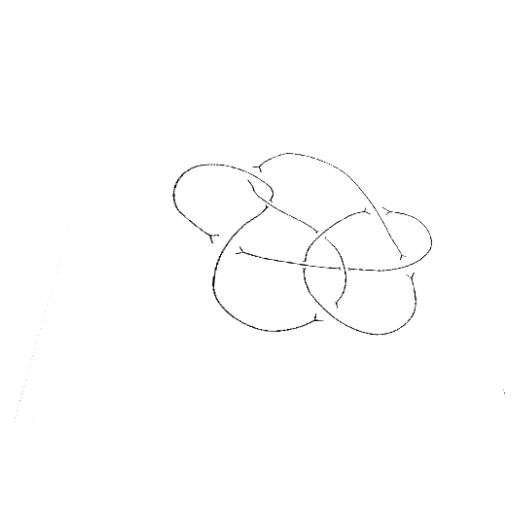
Crossing number: 9